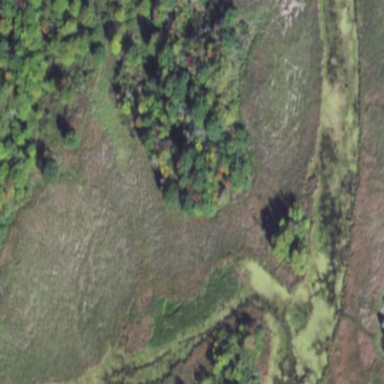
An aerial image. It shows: Marsh wetland.